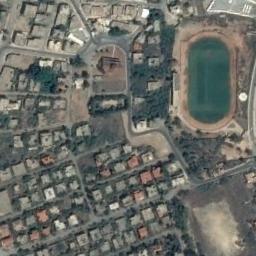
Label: ground_track_field